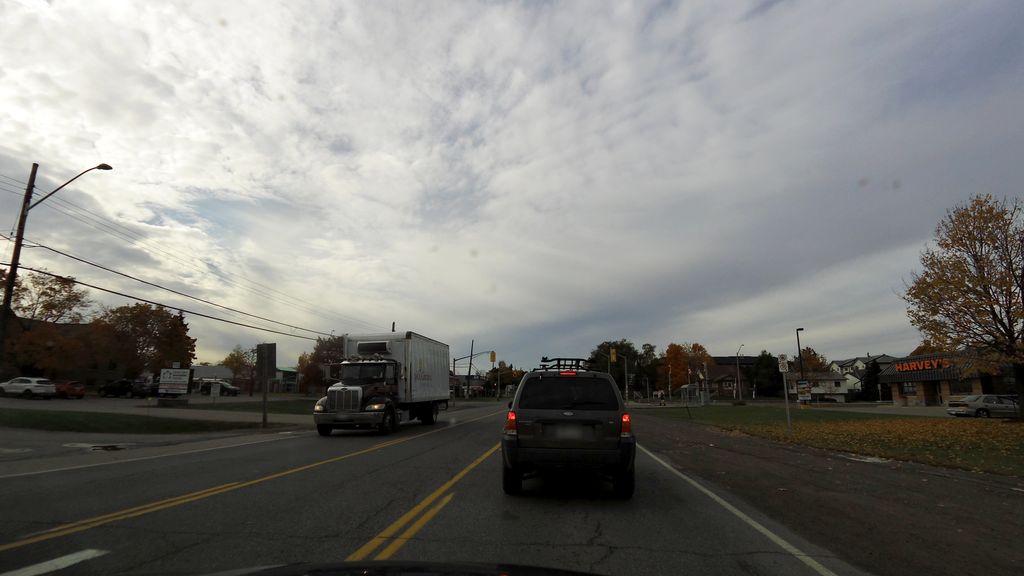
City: hamilton